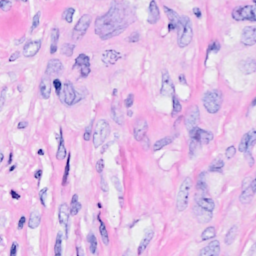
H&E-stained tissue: Breast